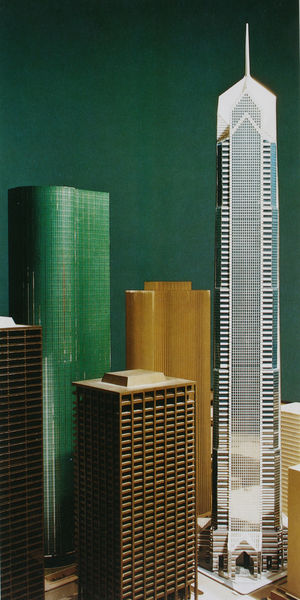
Titel: Verwaltungshochhaus für die "Bank of the South West" in Houston/Texas - Modell mit städtebaulicher Situation
Künstler: Helmut Jahn
Schlagwörter: grün, ocker, braun, fenster, glas, weiss, gebäude, beige, architektur, spitze, turm, modell, bank, spitz, metall, foto, fotografie, photographie, modelle, photo, obelisk, pfeil, antenne, hochhaus, hochhäuser, wolkenkratzer, new york, rockefellercebter